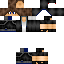
A male human skin with medium skin, wearing brown long hair dressed in a blue hoodie and black pants, featuring a closed mouth.